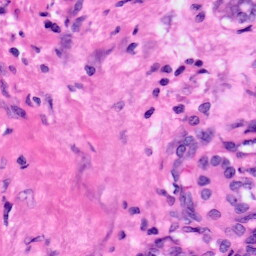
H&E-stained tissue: Pancreatic